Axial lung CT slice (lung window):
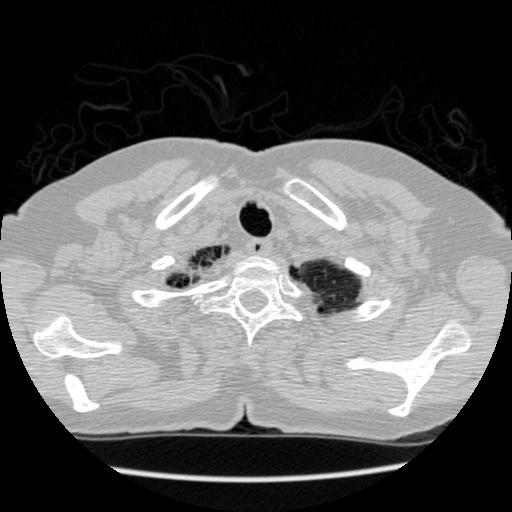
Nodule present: no